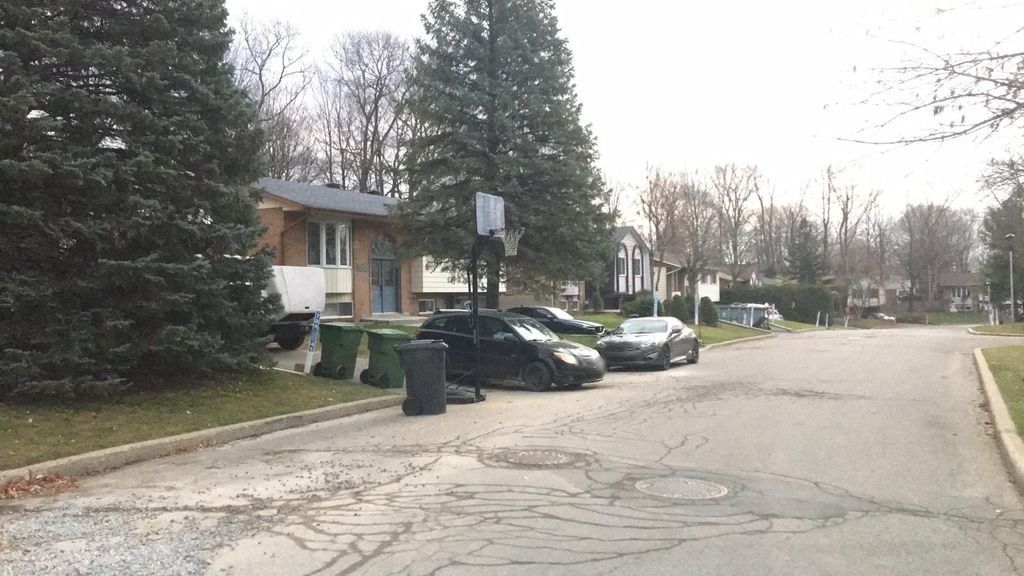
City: montreal